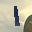
Label: 1